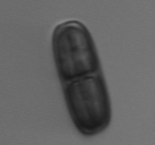
Label: Ephemera